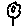
Label: flower